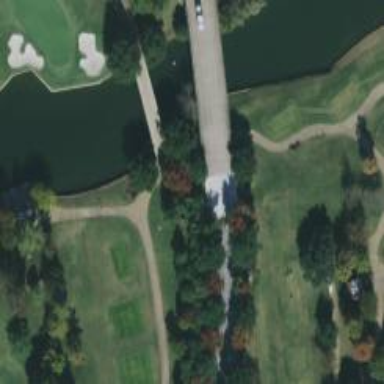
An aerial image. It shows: Service road used as golf cart path.